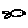
Label: fish